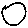
Label: circle